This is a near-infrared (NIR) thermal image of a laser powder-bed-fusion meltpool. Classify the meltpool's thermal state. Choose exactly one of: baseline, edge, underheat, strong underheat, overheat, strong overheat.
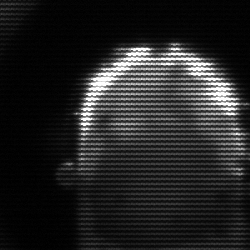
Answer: baseline